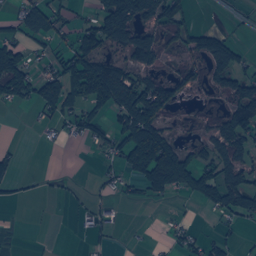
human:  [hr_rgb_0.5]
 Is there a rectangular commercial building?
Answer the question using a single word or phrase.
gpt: yes

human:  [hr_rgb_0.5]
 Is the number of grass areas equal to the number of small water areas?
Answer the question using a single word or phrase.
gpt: no

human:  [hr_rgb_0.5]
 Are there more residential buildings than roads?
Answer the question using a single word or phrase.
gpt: yes

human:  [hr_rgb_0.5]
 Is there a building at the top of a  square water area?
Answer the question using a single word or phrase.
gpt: yes

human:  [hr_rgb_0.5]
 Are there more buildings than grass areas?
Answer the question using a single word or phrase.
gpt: yes

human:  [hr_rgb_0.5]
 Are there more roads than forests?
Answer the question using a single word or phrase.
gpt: yes

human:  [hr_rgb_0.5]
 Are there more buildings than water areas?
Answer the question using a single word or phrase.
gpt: yes

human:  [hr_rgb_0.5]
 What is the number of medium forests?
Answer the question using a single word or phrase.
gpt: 40

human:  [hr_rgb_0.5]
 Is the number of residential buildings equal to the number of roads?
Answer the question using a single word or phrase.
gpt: no

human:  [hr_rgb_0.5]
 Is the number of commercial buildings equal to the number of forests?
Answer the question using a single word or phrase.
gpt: no

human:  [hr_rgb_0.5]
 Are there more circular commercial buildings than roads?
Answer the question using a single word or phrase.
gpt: no

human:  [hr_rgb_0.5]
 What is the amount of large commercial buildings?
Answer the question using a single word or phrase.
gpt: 0

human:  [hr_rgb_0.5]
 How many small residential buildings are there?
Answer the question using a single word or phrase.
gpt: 319

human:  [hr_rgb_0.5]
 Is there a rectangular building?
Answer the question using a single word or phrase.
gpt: yes

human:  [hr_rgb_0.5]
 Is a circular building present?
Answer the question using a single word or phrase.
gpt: yes

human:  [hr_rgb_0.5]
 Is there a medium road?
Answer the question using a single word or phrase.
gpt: no

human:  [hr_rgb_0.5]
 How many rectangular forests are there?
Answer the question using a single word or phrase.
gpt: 11

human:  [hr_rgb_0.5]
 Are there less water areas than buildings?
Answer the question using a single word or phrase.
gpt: yes

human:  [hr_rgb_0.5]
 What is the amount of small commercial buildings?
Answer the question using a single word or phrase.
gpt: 1

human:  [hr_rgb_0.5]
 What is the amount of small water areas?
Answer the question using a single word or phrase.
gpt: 19

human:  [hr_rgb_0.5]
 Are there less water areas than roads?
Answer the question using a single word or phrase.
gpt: yes

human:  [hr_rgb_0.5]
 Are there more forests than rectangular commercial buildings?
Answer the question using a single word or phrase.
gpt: yes

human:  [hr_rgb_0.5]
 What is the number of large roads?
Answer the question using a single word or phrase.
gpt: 0

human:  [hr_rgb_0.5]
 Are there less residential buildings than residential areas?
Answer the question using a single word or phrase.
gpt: no

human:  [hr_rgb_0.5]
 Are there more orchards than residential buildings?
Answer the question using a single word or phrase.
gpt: no

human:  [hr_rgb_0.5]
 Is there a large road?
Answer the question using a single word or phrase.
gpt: no

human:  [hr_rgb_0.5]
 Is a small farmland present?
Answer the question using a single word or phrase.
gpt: yes

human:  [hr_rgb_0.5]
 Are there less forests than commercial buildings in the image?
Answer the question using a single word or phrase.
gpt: no

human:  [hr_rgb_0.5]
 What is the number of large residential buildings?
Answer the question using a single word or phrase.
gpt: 0

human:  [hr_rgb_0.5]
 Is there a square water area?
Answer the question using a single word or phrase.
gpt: yes

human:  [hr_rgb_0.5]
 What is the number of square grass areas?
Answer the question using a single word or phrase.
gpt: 0

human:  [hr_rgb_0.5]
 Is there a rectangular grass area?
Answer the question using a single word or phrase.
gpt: yes

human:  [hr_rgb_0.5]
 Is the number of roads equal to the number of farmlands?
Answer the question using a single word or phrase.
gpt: no

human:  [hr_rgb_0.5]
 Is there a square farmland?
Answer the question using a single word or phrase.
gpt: no

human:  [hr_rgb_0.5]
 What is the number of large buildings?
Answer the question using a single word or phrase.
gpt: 0

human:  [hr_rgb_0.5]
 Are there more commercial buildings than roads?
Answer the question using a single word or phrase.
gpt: no